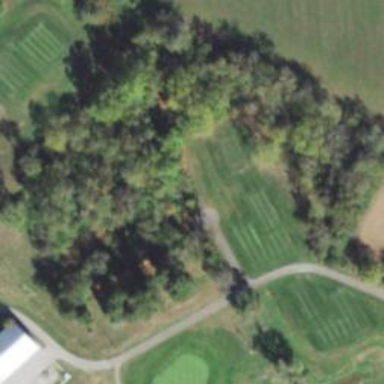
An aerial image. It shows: Path used for both walking and golf.